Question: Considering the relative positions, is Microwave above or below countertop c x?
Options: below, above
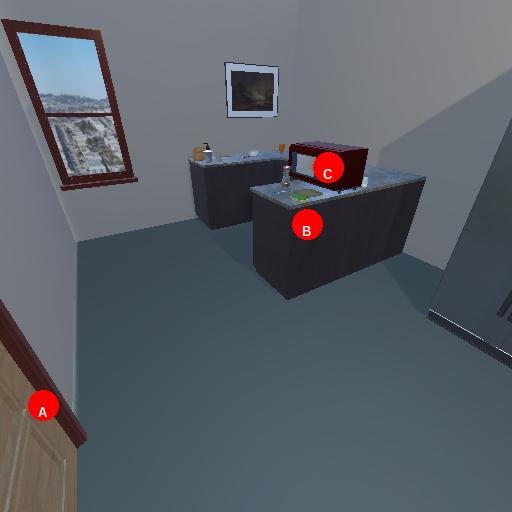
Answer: below